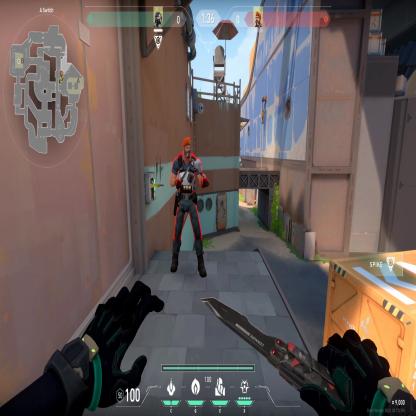
Label: enemy